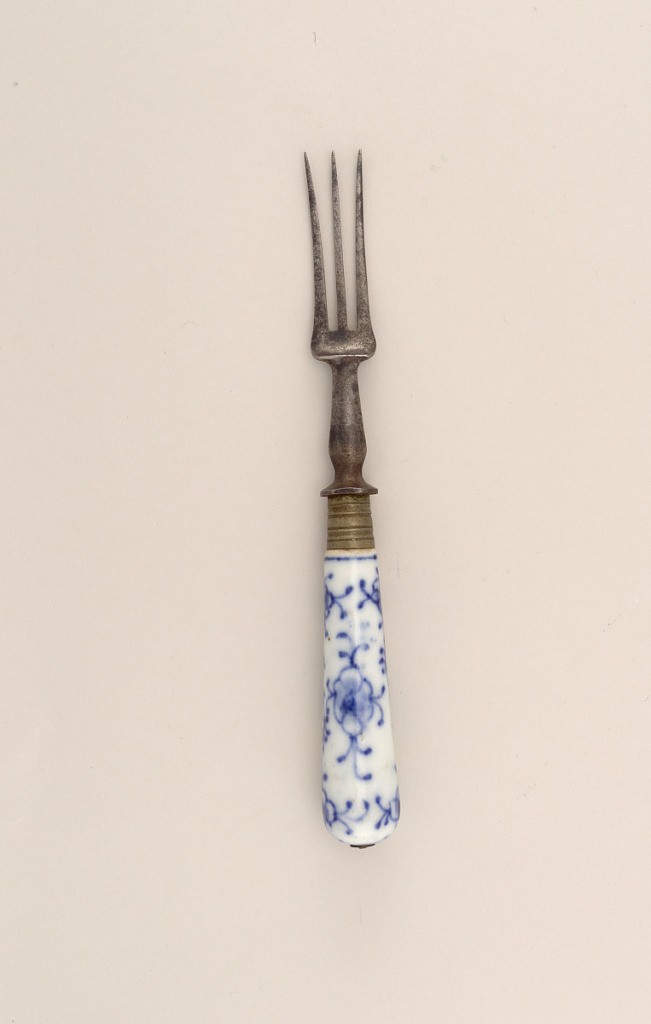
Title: Fork and Knife with Porcelain Handles
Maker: Meissen Porcelain Manufactory, German, active from 1710 to the present
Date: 18th century
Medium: hard paste porcelain, vitreous enamel, steel, gold plated, nickel
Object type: fork and knife
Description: knife (a): Slightly curved rounded steel blade and tapering tubular porcelain handle. Nickel socket. Blue and white porcelain handle comprising stylized blue flowers and sprigs on a white ground.
fork (b): three tine fork and tubular tapering porcelain handle, nickel socket. Blue and white handle decorated wtih stylized blue flowers on a white ground.